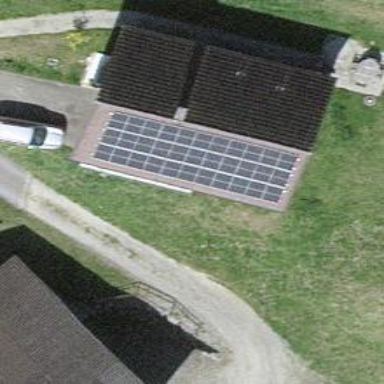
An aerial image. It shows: Solar power generator with photovoltaic panels.